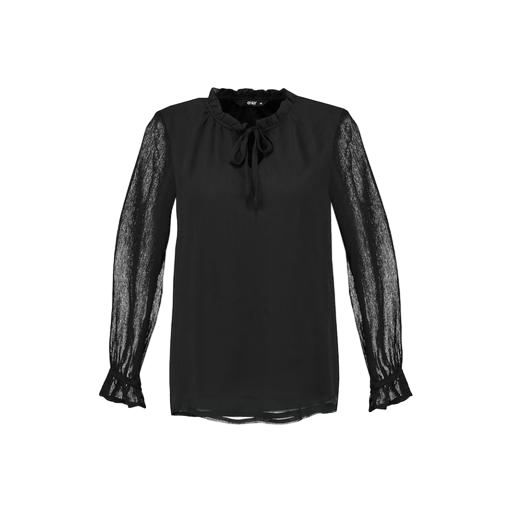
vero moda black high neck blouse, black tie-neck top, black becca tie neck long sleeve shirt, white background